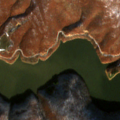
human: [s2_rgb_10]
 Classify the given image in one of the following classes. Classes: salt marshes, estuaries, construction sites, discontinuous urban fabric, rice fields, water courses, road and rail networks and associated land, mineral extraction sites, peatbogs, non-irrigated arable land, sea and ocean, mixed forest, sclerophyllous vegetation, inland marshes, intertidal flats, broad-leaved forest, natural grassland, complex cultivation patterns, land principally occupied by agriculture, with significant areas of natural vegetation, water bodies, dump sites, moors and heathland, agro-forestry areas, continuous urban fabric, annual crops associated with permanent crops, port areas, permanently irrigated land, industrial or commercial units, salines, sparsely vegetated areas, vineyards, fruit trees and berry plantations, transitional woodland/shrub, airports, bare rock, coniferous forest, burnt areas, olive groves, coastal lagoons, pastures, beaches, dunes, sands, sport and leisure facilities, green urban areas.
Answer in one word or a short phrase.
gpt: broad-leaved forest, transitional woodland/shrub, water bodies